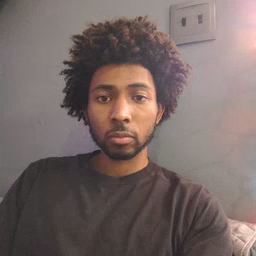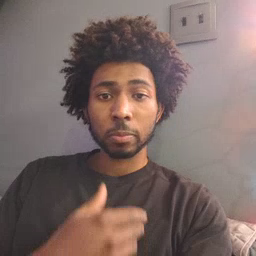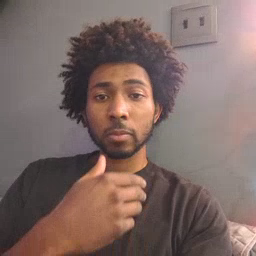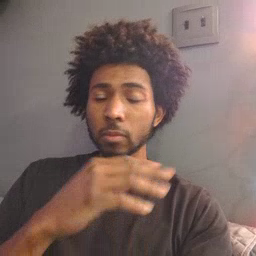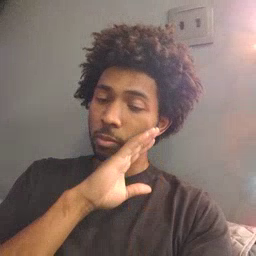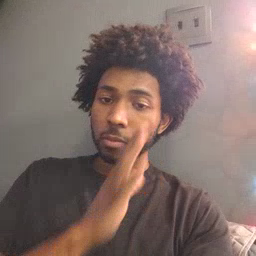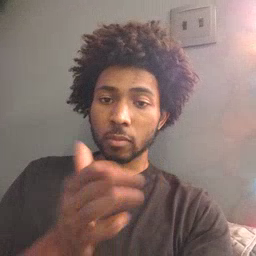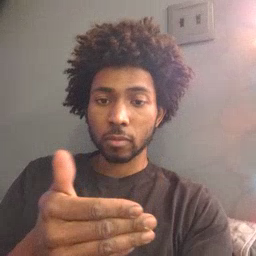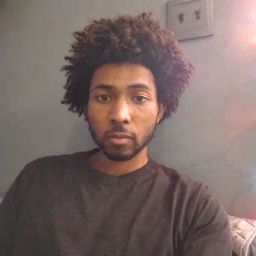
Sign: bedroom